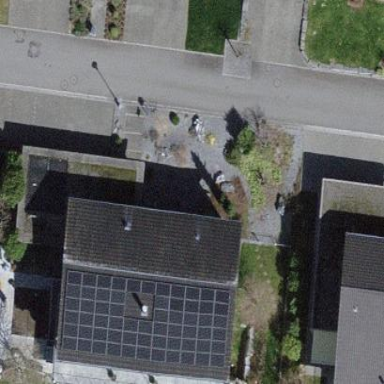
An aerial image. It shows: Simple and straightforward house.